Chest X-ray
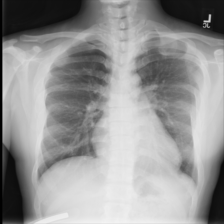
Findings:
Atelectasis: negative
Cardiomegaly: negative
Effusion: negative
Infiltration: negative
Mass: negative
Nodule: negative
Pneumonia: negative
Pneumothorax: negative
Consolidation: negative
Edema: negative
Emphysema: negative
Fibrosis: negative
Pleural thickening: negative
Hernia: negative